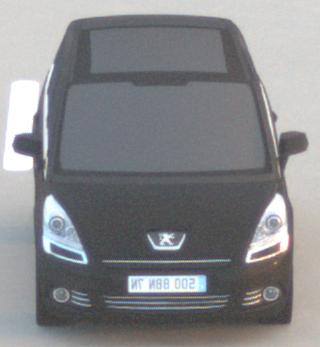
Make: Peugeot
Model: 5008 120 VTi
Detailed model: 5008 (I) Van
Model produced from: 2009/10
Model produced until: 2011/07
Doors: 5
Color: black
Road condition: dry road
Daytime: sunrise or sunset
Contrast: low contrast